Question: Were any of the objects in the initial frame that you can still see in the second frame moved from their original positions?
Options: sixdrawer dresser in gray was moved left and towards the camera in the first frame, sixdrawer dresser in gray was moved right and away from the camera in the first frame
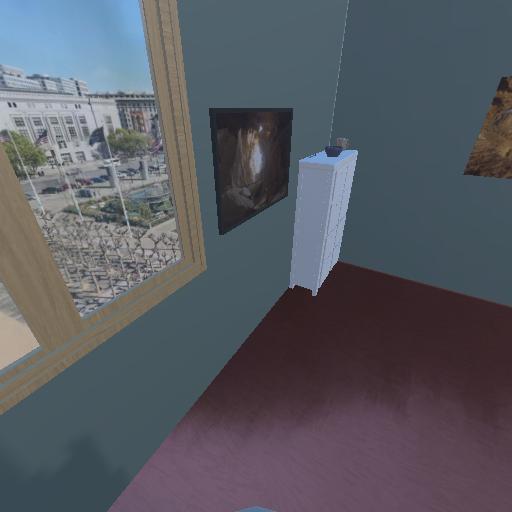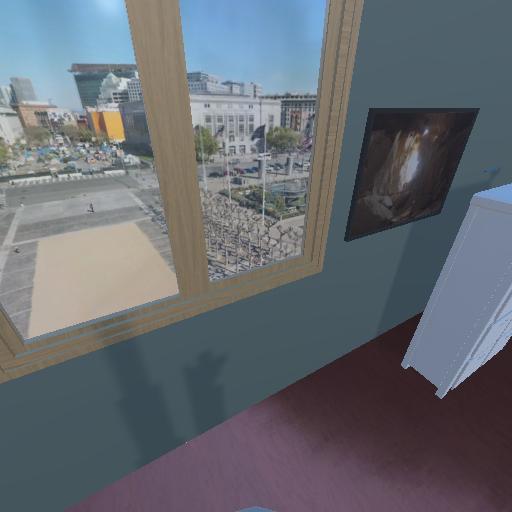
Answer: sixdrawer dresser in gray was moved left and towards the camera in the first frame